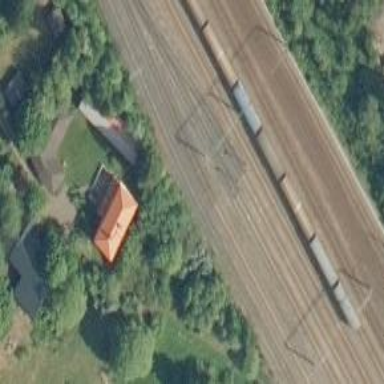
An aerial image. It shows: Railway signal.